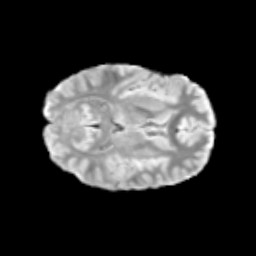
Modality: T2w
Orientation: axial
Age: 10
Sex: male
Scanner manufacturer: siemens
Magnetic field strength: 3 T
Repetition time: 3.8 s
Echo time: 0.07 s